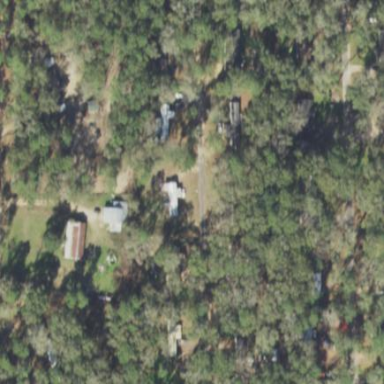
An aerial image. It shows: Residential area designated as trailer park.